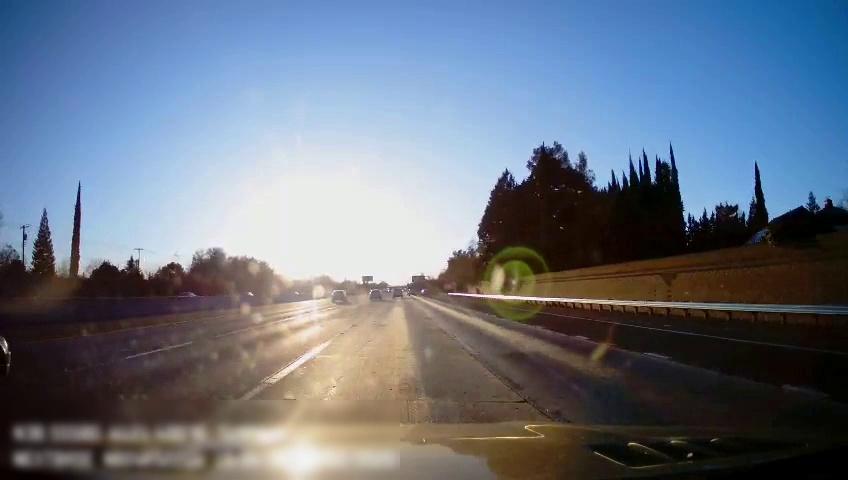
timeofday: Day
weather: Sunny
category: Drivable Space
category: Vehicles | Truck
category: Vehicles | SUV
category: Vehicles | SUV
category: Vehicles | SUV
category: Vehicles | Car
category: Vehicles | Car
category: Lanes | Alternate Lane
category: Lanes | Alternate Lane
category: Lanes | Current Lane
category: Lanes | Alternate Lane
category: Lanes | Alternate Lane
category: Traffic | Signs
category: Traffic | Signs